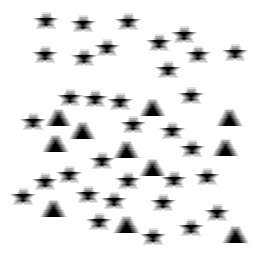
Squares: 0
Triangles: 11
Stars: 33
Total shapes: 44